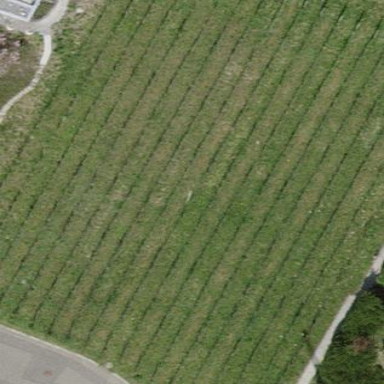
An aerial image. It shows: Vineyard where grapes are grown.